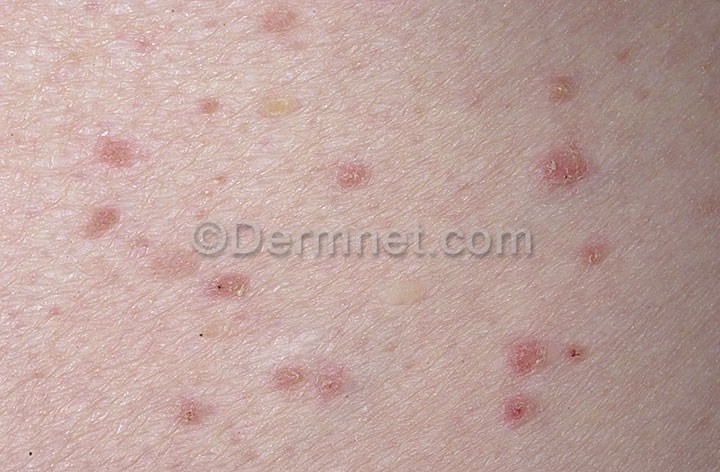
Disease: Bullous Disease Photos